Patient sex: F
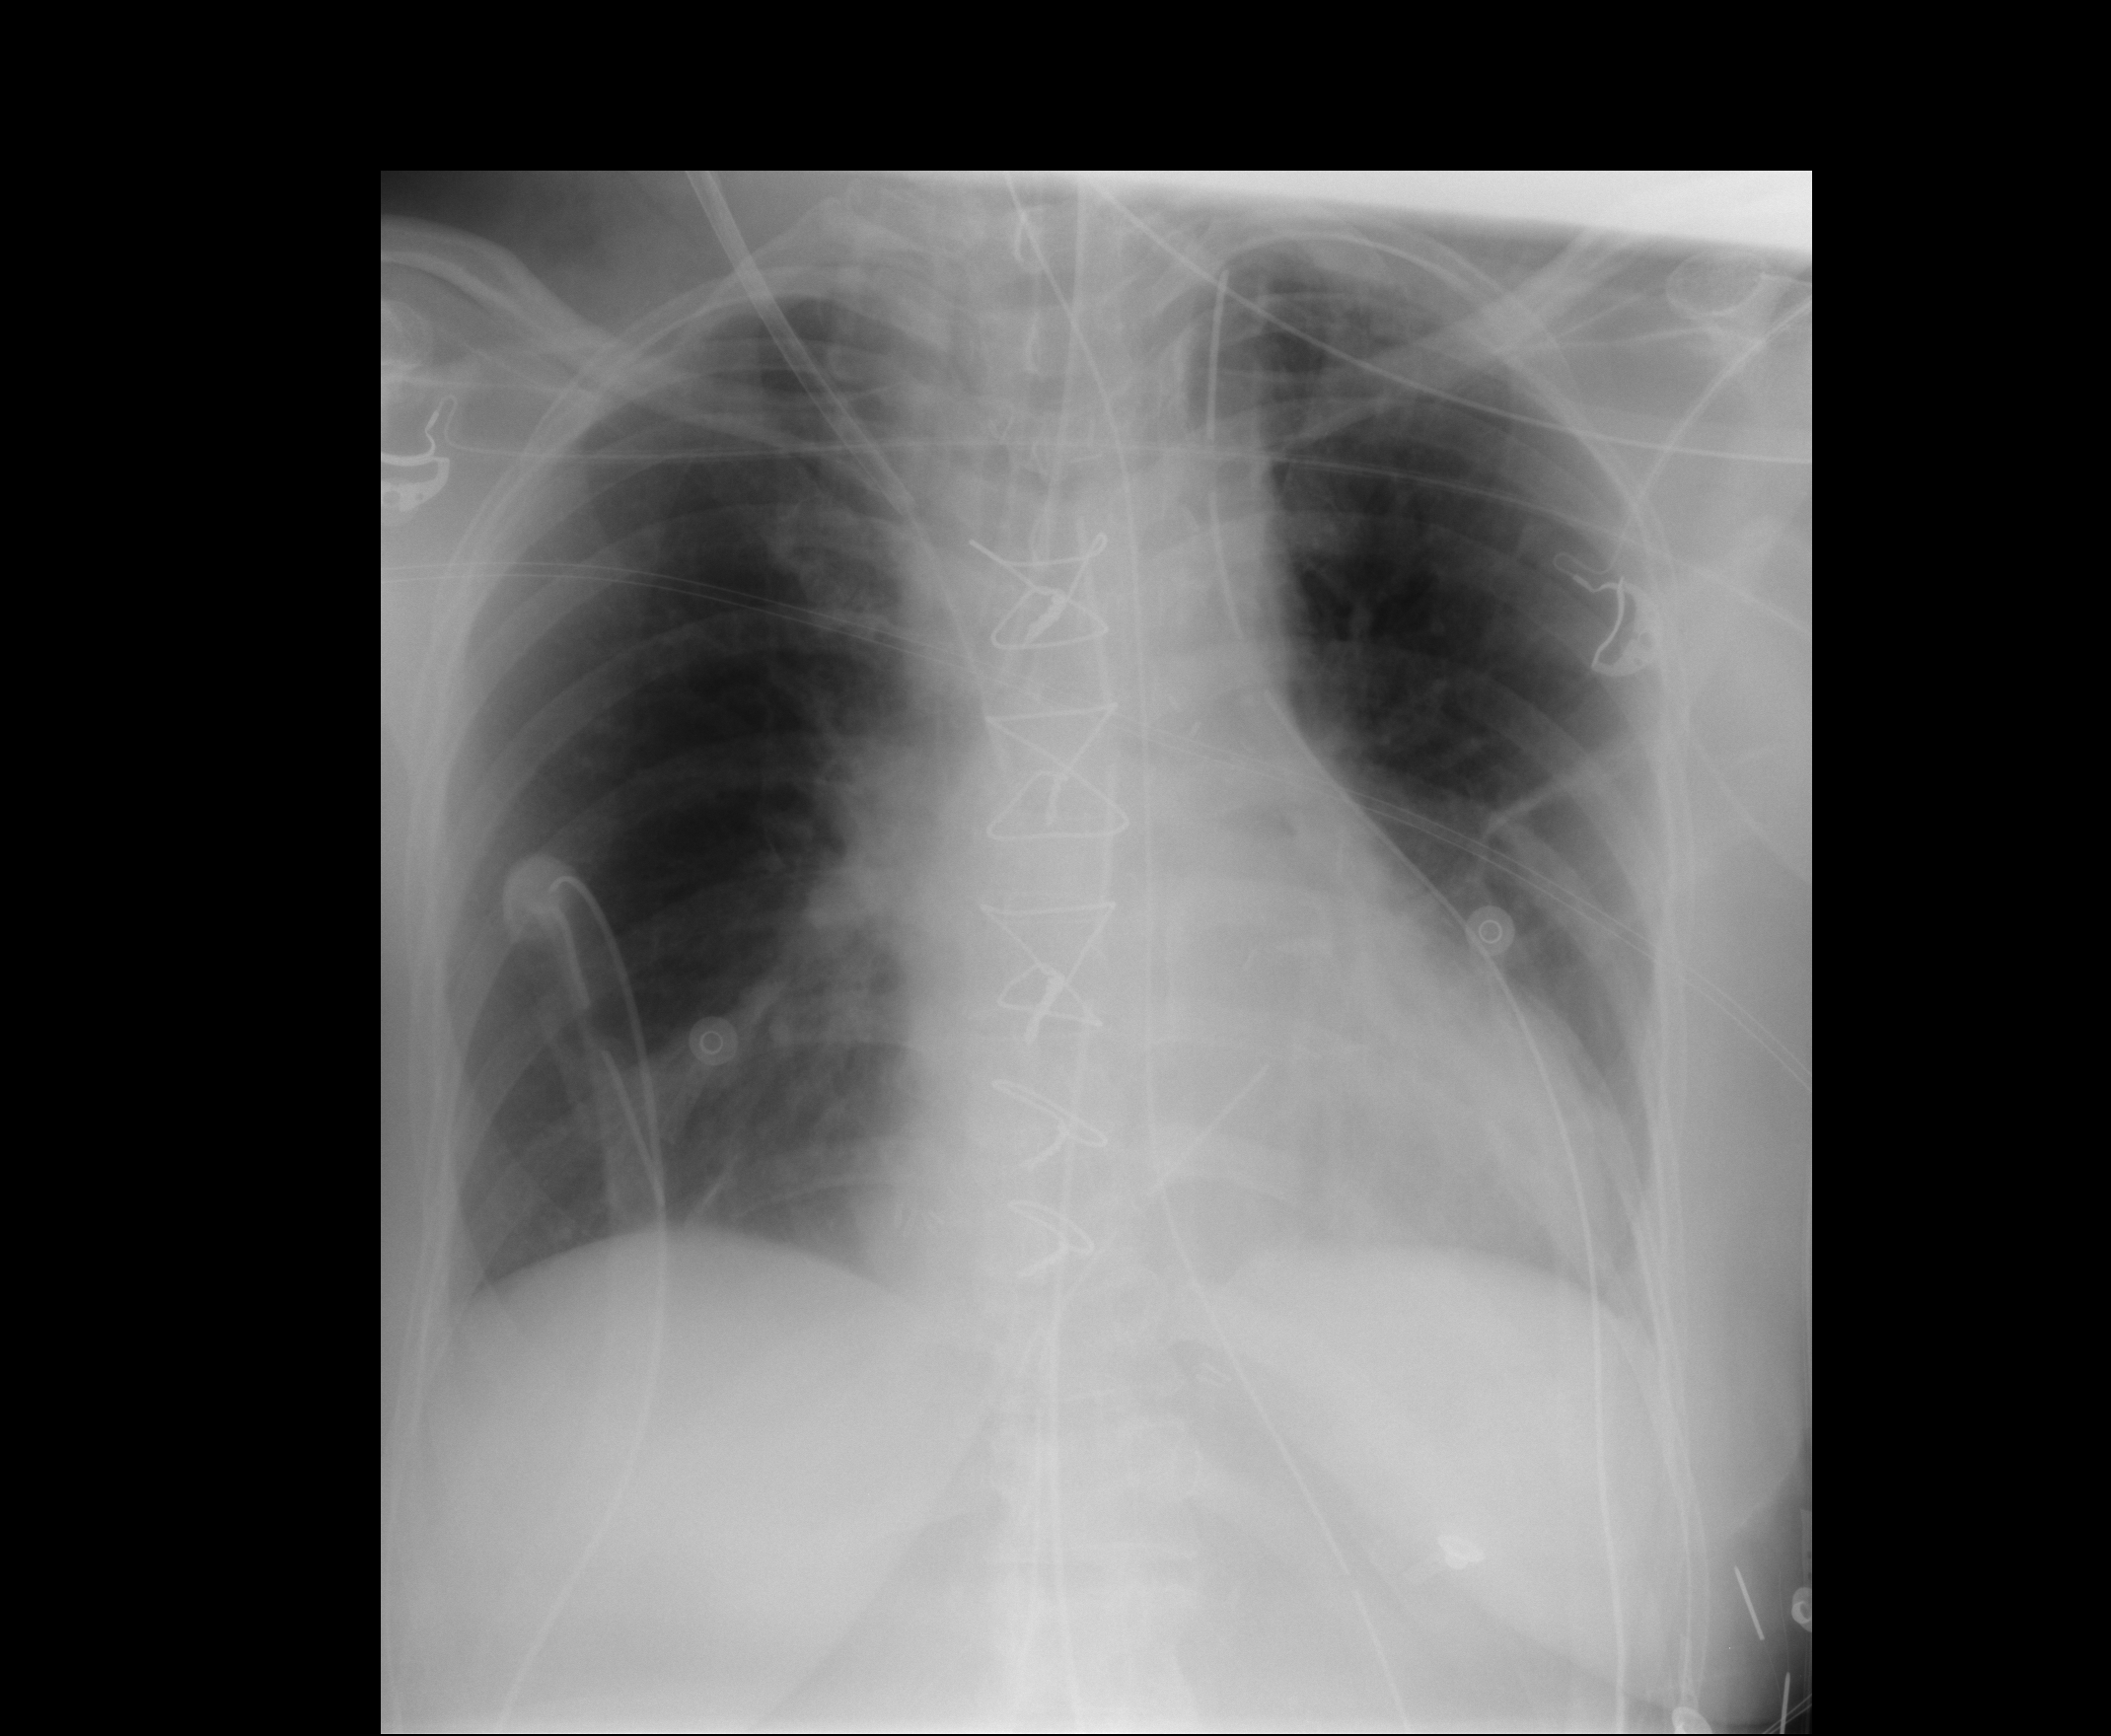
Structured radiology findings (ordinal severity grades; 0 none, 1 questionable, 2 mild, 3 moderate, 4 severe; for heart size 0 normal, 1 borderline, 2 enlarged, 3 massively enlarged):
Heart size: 2
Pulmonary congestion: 0
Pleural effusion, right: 1
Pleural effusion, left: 1
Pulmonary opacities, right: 0
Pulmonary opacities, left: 0
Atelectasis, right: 2
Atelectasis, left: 2